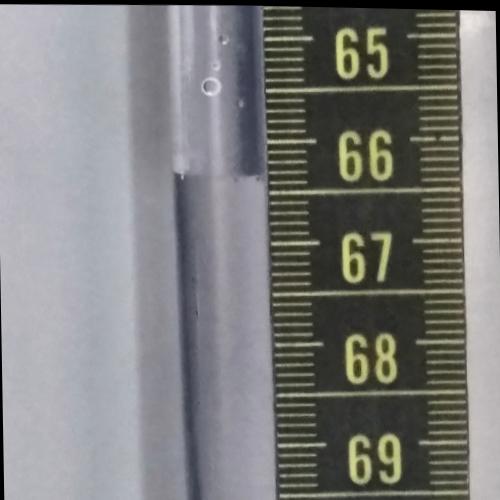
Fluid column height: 66.3 cm